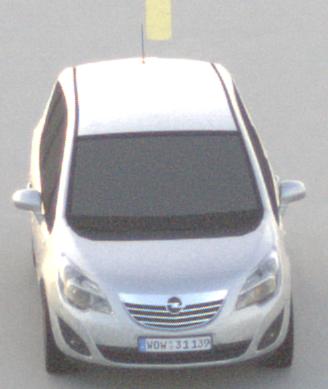
Make: Opel
Model: Meriva 1.4
Detailed model: Meriva (B)
Model produced from: 2010/05
Model produced until: 2013/11
Doors: 5
Color: white
Road condition: dry road
Daytime: sunrise or sunset
Contrast: low contrast